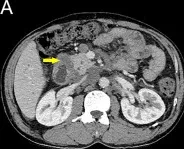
Contrast-enhanced CT images at first admission and 2 weeks after three cycles of chemotherapy. (A) The wall of the descending duodenum was thickened at the first admission.
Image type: radiology (ct)